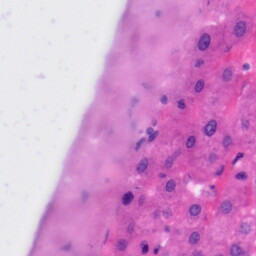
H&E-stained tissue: Liver